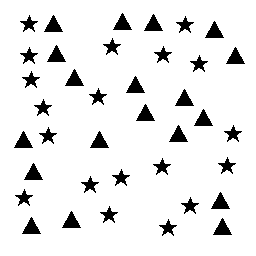
Squares: 0
Triangles: 19
Stars: 19
Total shapes: 38